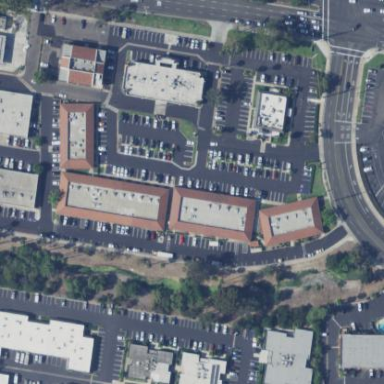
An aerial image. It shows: Retail area.